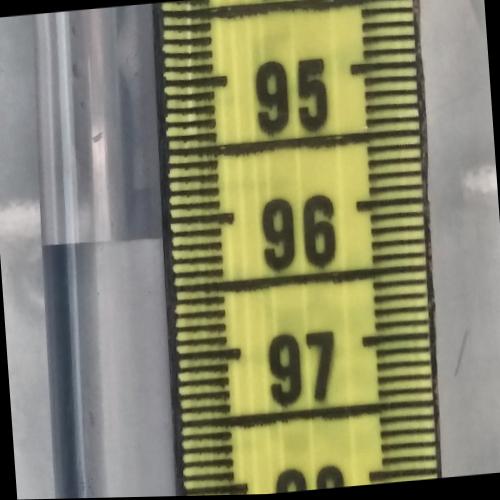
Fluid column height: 96.1 cm